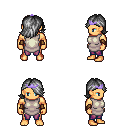
a pixel art fantasy rpg character, male body template, human, tanned skin, white tunic, magenta pants, gray swoop hairstyle, purple tiara, leather bracers, four views (front, back, left, right), 2x2 character sprite sheet, small pixel art, hard edges, no anti-aliasing